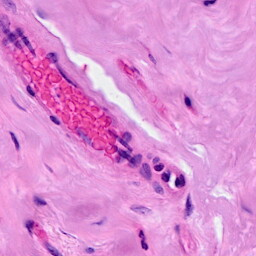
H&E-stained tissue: Breast